Question: How do you use UILexicon in Objective-C? I find the documentation Apple provides is extremely unhelpful.
What does it do? Does it return a dictionary or proper spellings of words? Or do I provide a word like "hellllo" and it matches it with the proper spelling "Hello" and returns that as a string?
Any help would be appreciated.
'requestSupplementaryLexiconWithCompletion:'
---
Here's my error report, but obviously I'll have errors because I'm completely guessing how to use the function, no clue what goes inside the block statement (because the docs (at the time) don't say! (Beta 4 docs)) Hahahah!

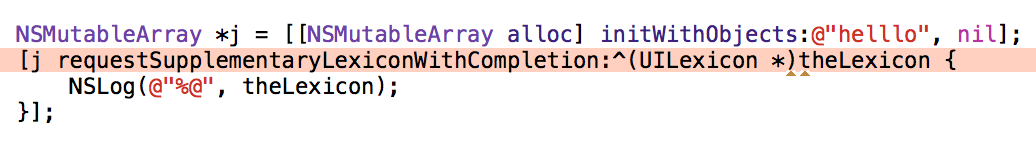
Answer: I've never used this feature, but a quick web search for "UILexicon" landed me in Apple's documentation; reading and following links from there filled in the picture pretty quick.
<URL> has a quick explanation of what lexicons are for:
> Every custom keyboard (independent of the value of its 'RequestsOpenAccess' key) has access to a basic autocorrection lexicon through the <URL> class. Make use of this class, along with a lexicon of your own design, to provide suggestions and autocorrections as users are entering text.
Clicking the <URL>. Since those classes are read-only, it follows that they're probably not a way for you to provide your own autocorrection pairs -- as stated in the docs, they're for supplementing whatever autocorrection system you implement.
---
At this point, I don't even have to look at the doc for <URL> to get a good idea how to use it: just the declaration tells me:
- 'UIInputViewController''self'- 'void''requestSupplementaryLexiconWithCompletion'- 'UILexicon'-
So, I'm guessing that if I were writing a custom keyboard, I'd call this method early on (in 'viewDidLoad', perhaps) and stash the 'UILexicon' it provides so I can refer to it later when the user is typing. Something like this:
'''
@property UILexicon *lexicon;
- (void)viewDidLoad {
[super viewDidLoad];
[self requestSupplementaryLexiconWithCompletion:^(UILexicon *lexicon){
self.lexicon = lexicon;
}];
}
'''
Because it's unclear how long 'requestSupplementaryLexiconWithCompletion' will take to complete, any place where I'm using 'self.lexicon' I should check to see if it's 'nil'.
---
Back in the , it lists "Autocorrection and suggestion" under "Keyboard Features That iOS Users Expect", right before saying:
> You can decide whether or not to implement such features; there is no dedicated API for any of the features just listed
So it sounds like autocorrection is something you have to do yourself, with your own UI that's part of the view presented by your <URL> to insert a correction.